Question: I created a new set of controllers and when I tried to archive the new code, I got this error which happened when the archiving was going over those controllers:
'''
error: open /Users/owner12/Library/Developer/Xcode/DerivedData/Marketing-eusiyfrkjsbjfxdgpauubwhvpazb/Build/Intermediates/ArchiveIntermediates/Marketing/InstallationBuildProductsLocation/Applications/Marketing.app/UAPushLocalization.bundle/en.lproj/Localizable.strings: No such file or directory
'''
I understand that it is talking about the push-enabling library. And something about some localization setting.
But I have no idea how to fix this.
Would anyone be able to suggest how to fix this?
And here is the screen shot of this reference highlighted in red in the Build Phases --> Copy Bundle Resources list.

Thanks,
Alex
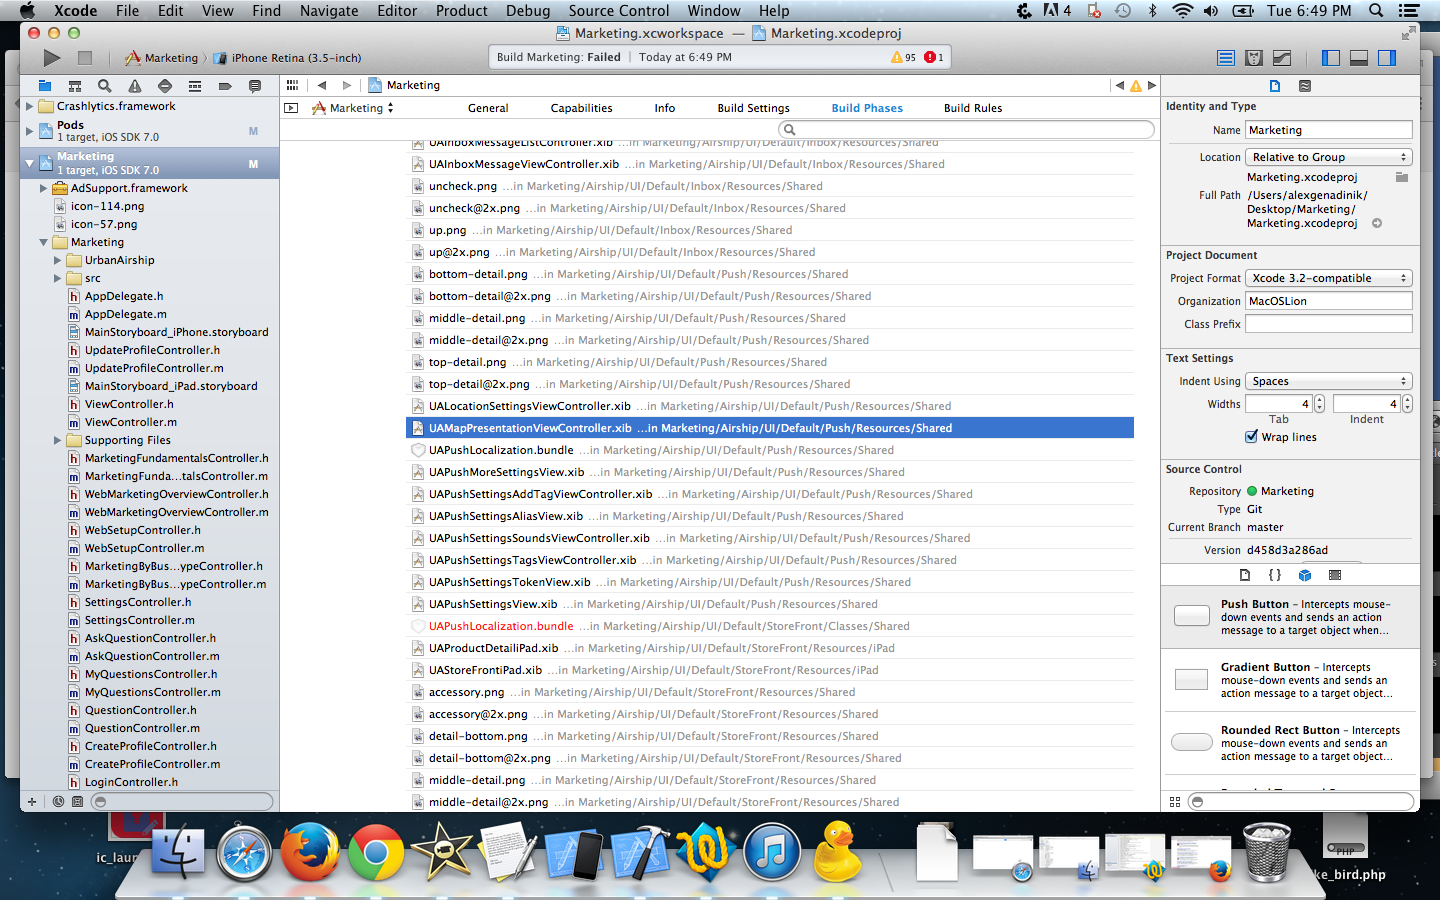
Answer: Xcode has some weird issues with localization from time to time. I would recommend you to copy all the text in the EN localization file (expand the localization strings file and select the english one "en"). Paste it somewhere, right click the file, show in finder, delete, select the localizations file, uncheck localization for english, clean your project, select the localization file, check the english one (a new file will be created) and paste your strings here.
Also make sure there are no typos in it.